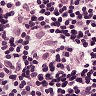
Metastatic tissue present: no